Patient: sex M, age 68
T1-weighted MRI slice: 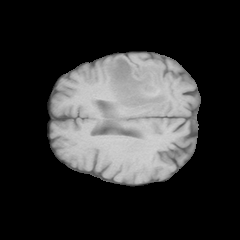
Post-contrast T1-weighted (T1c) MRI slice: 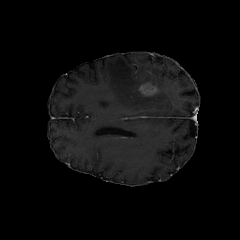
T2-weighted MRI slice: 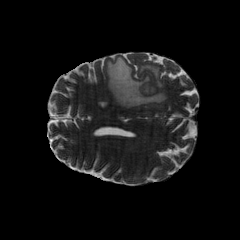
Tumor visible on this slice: yes
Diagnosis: Glioblastoma, IDH-wildtype
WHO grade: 4